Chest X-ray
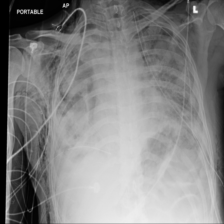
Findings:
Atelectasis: negative
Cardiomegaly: negative
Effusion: negative
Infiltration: positive
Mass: negative
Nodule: negative
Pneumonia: negative
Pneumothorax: negative
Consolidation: negative
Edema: negative
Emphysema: positive
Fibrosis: negative
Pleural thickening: negative
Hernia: negative